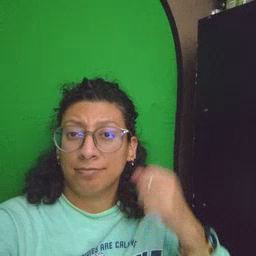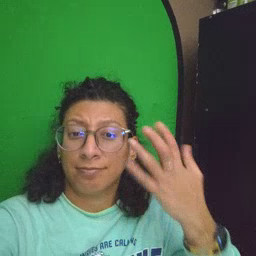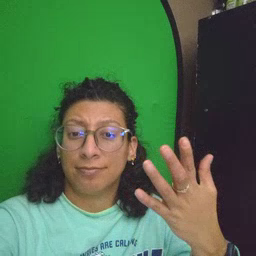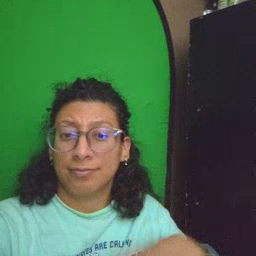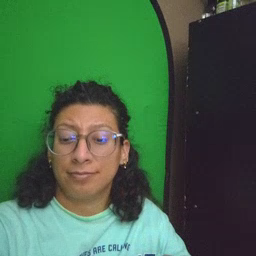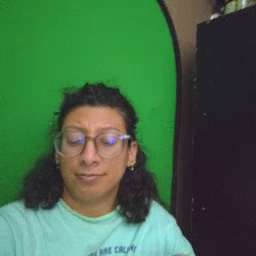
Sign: many